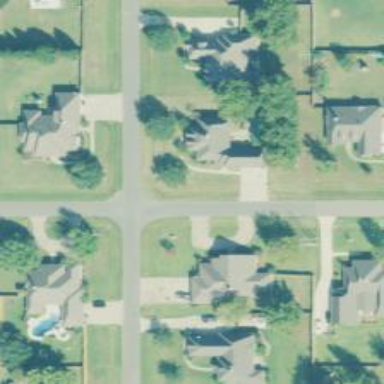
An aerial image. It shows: Residential road.